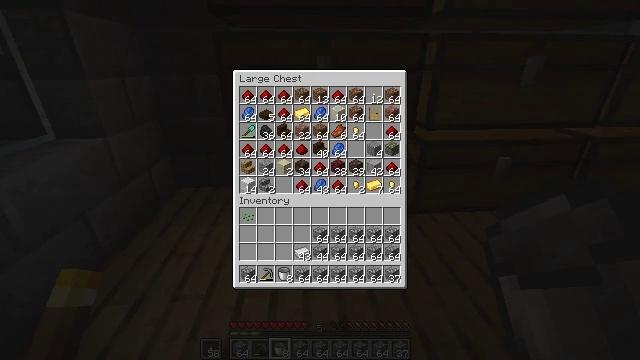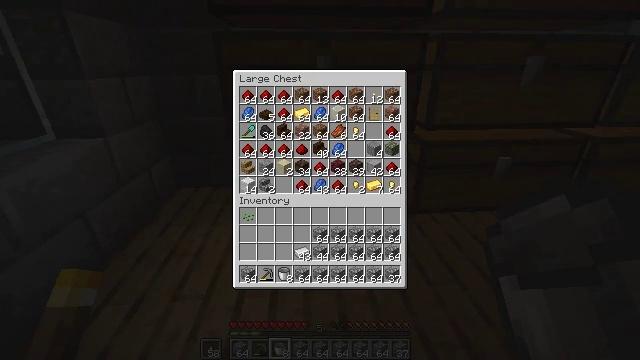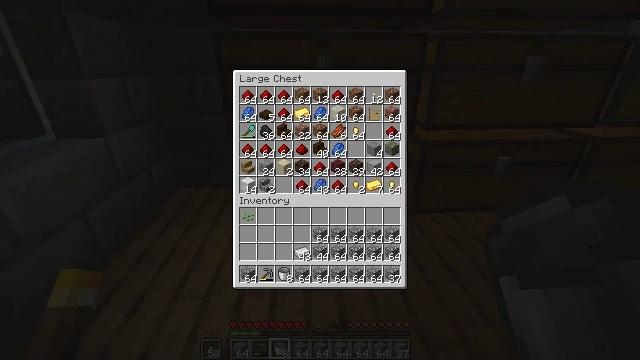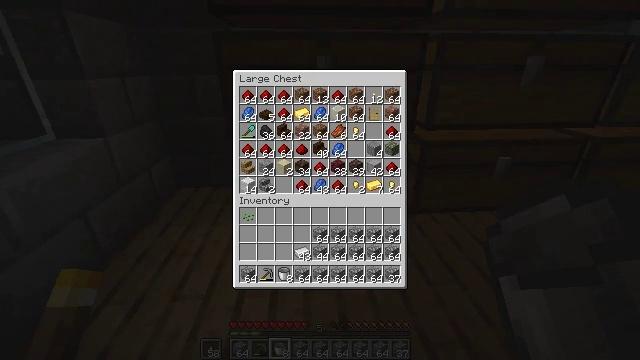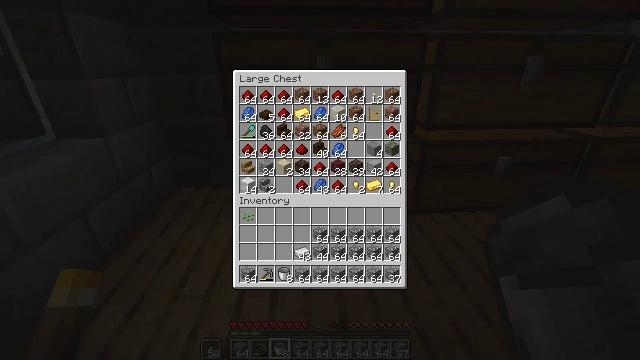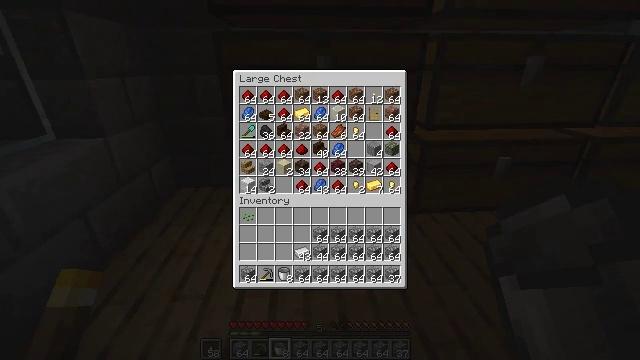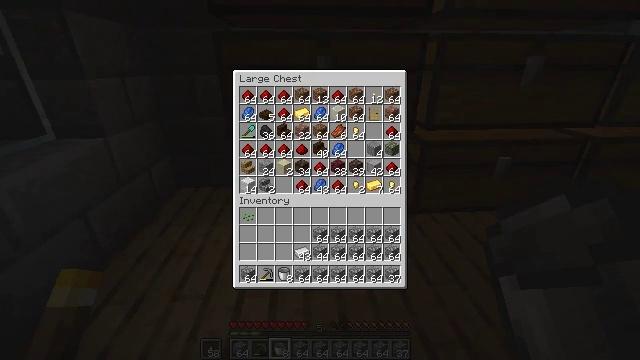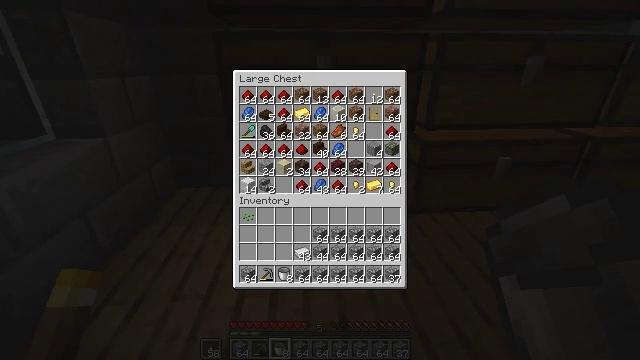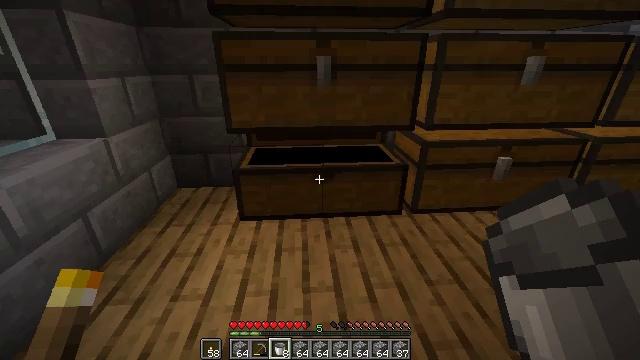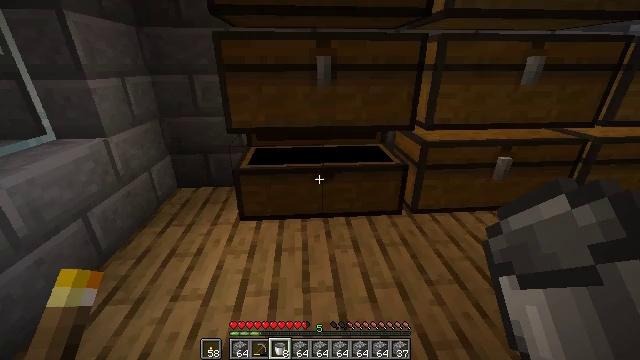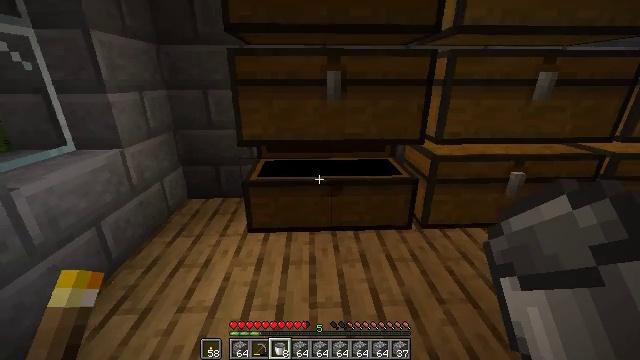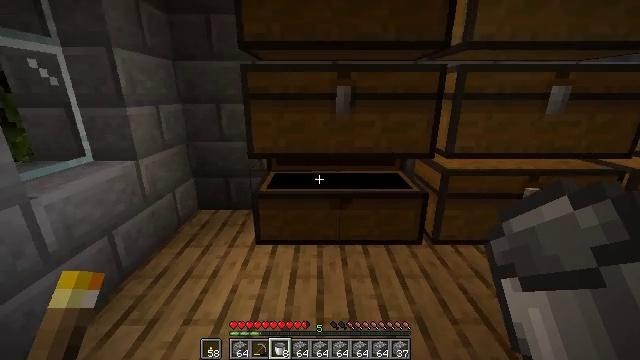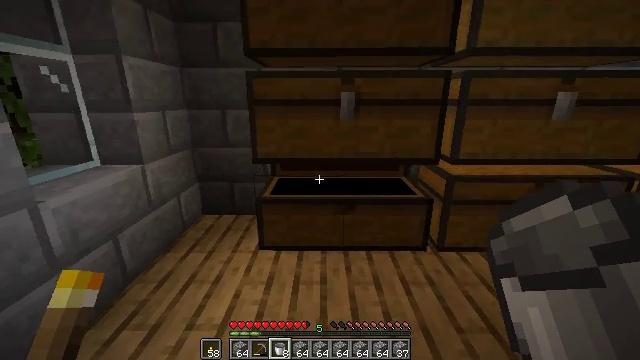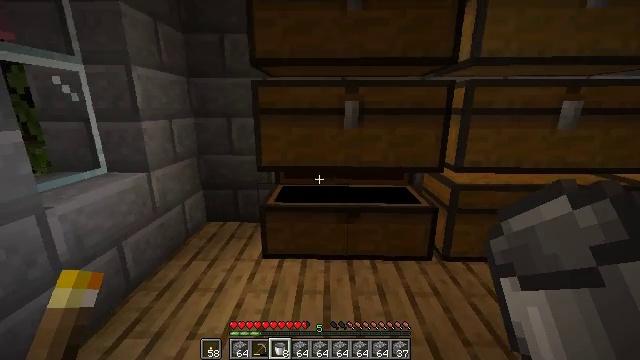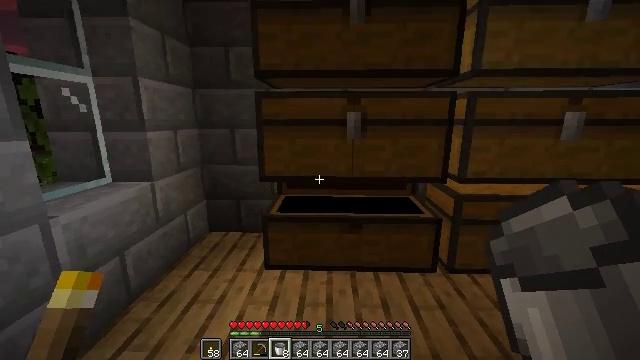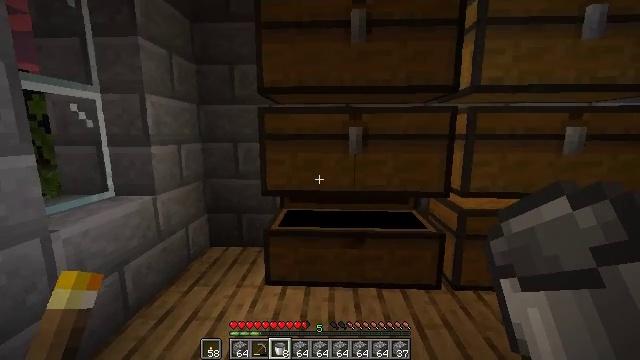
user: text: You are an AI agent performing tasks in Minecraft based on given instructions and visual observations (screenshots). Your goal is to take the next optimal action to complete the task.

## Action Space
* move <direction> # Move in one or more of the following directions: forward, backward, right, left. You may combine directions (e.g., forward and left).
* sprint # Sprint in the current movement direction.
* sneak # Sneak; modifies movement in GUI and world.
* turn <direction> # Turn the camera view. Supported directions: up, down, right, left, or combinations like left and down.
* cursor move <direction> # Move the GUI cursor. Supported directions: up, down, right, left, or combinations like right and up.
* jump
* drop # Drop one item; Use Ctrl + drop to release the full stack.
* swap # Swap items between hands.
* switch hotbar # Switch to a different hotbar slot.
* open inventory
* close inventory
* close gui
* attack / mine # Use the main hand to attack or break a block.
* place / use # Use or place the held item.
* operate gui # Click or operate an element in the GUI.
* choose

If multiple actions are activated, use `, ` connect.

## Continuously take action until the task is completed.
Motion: motion action
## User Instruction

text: Create a dark oak trapdoor using dark oak planks.
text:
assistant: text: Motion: no_op
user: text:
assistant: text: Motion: no_op
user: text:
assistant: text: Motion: no_op
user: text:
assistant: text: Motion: no_op
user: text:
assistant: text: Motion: no_op
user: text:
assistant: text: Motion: no_op
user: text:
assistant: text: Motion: no_op
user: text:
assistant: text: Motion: no_op
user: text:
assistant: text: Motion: close gui
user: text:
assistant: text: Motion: turn left and up
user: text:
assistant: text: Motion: turn left and up
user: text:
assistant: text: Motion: turn up
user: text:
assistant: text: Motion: turn up
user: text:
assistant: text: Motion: turn up
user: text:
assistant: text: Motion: turn up
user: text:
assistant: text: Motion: no_op
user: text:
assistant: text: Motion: use / place
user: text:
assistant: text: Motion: use / place
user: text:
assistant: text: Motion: use / place
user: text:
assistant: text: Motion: use / place
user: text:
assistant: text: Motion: no_op
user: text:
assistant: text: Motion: open gui
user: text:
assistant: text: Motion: no_op
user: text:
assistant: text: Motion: cursor move left
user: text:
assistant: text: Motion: cursor move left and up
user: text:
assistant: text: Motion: no_op
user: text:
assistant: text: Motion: no_op
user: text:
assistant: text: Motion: no_op
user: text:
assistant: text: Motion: no_op
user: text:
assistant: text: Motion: cursor move up